Interaction volume radius: 10 \u00c5
Interaction volume height: 15 \u00c5
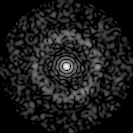
Disorder parameter: 0.8659